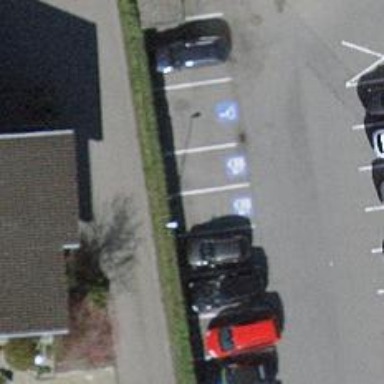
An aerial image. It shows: Charging station.